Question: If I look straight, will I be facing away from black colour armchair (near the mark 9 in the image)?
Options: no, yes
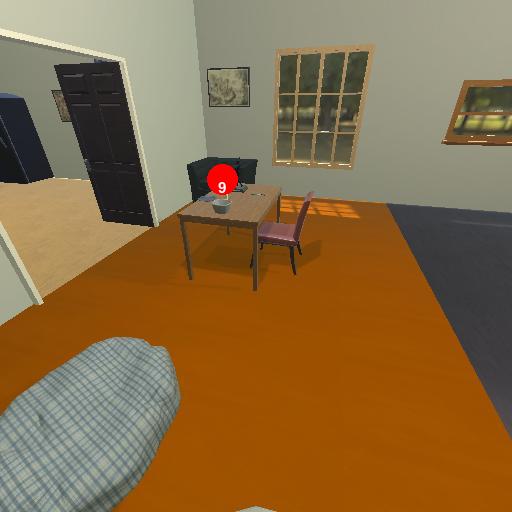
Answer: no